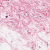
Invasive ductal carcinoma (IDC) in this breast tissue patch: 0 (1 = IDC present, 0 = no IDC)